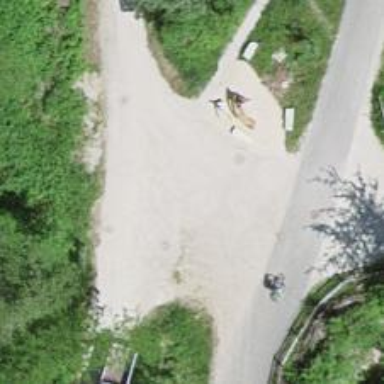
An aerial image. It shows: Unpaved footway.